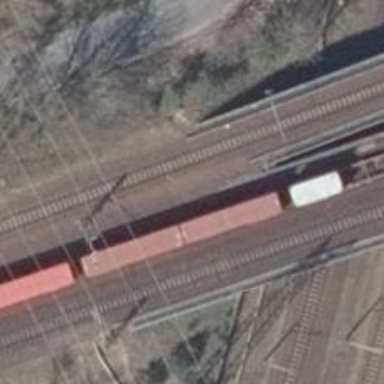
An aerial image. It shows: Bridge over electrified railway with contact lines.